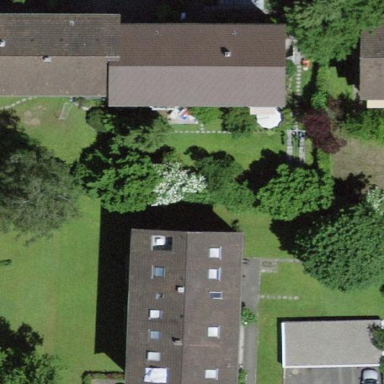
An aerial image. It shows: Gabled roof on building that houses apartments.